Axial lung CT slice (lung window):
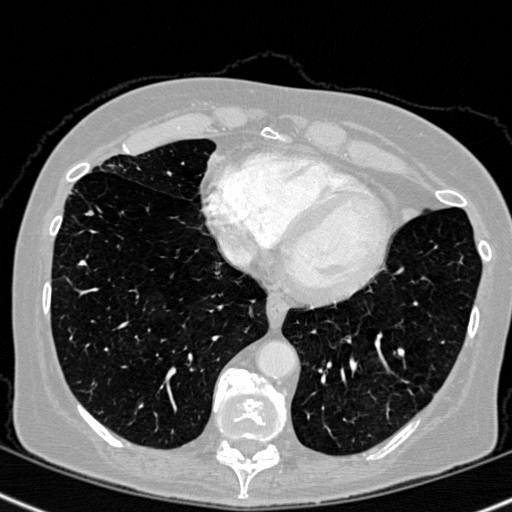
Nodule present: no